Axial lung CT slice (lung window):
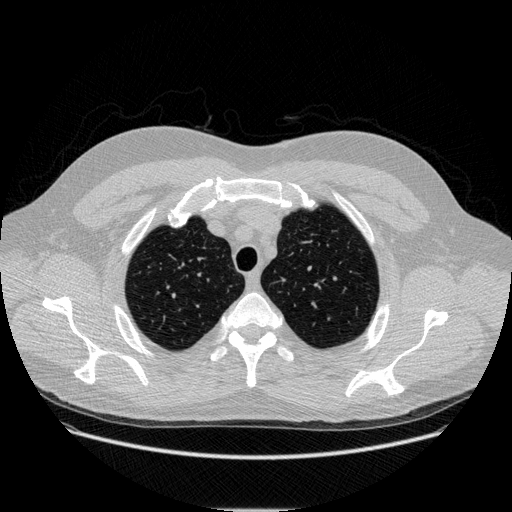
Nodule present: no